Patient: sex M, age 42
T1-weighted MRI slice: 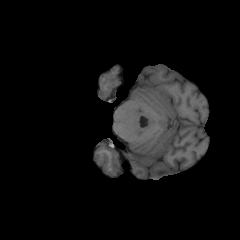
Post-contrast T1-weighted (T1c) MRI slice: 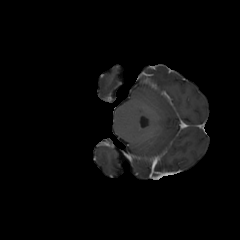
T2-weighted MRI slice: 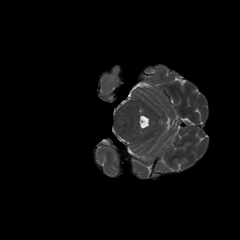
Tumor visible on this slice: no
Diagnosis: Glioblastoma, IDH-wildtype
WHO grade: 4